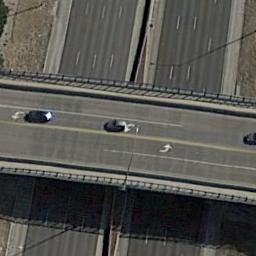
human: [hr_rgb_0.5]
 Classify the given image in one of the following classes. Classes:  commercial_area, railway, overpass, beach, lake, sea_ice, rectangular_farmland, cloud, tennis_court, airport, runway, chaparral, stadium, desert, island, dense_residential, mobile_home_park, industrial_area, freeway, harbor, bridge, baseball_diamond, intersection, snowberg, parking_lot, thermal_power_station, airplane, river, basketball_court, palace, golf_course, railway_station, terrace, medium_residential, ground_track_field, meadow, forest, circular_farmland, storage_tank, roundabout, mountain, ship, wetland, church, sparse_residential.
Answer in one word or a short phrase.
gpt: overpass